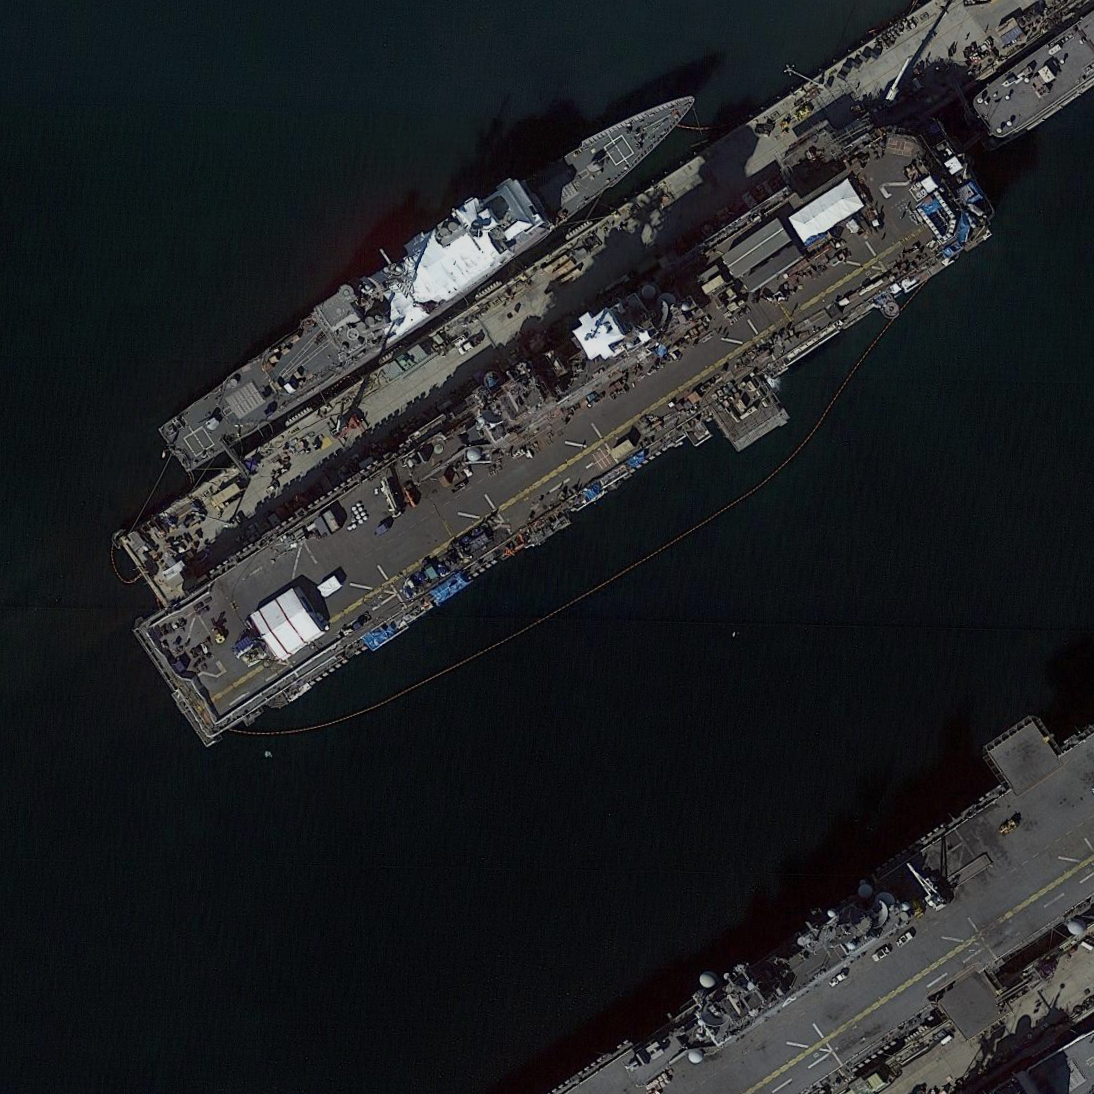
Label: assault